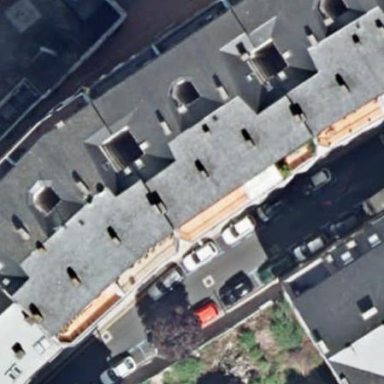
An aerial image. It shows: Part of building.